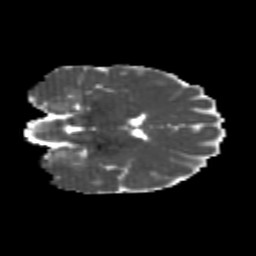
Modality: MD
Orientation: coronal
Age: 25
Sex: male
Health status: healthy
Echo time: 0.074 s